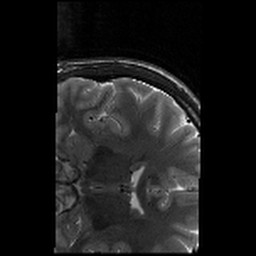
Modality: T2w
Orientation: coronal
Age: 23
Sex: male
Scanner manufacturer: siemens
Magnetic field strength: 3 T
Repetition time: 8.02 s
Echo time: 0.08 s